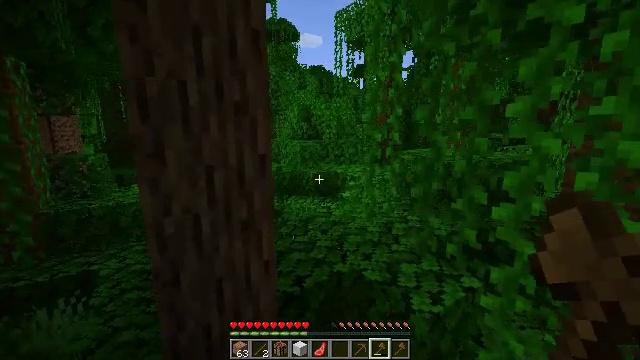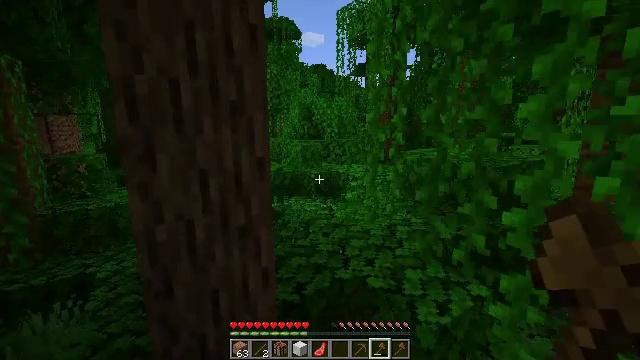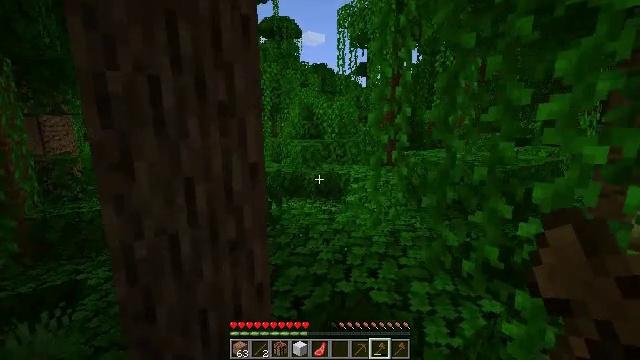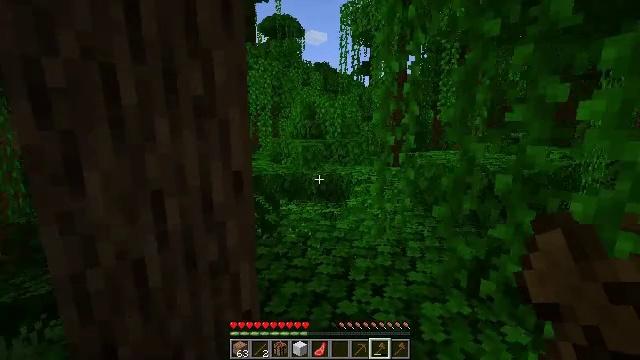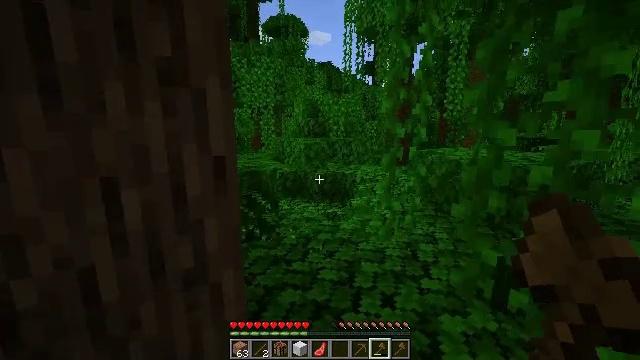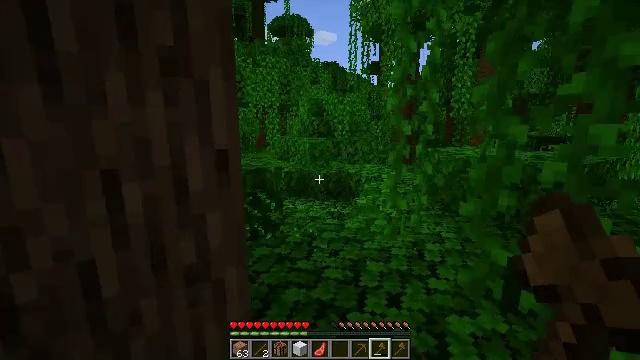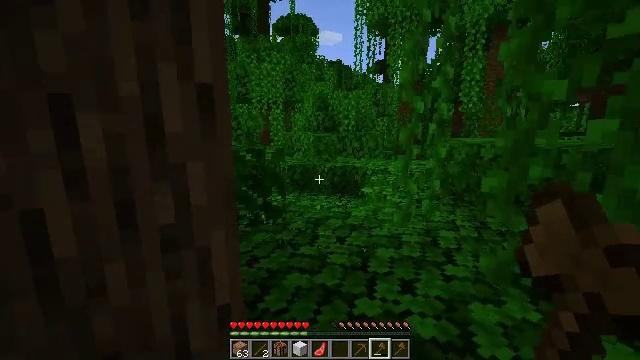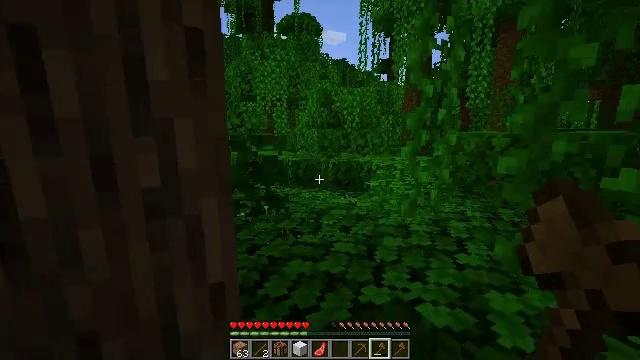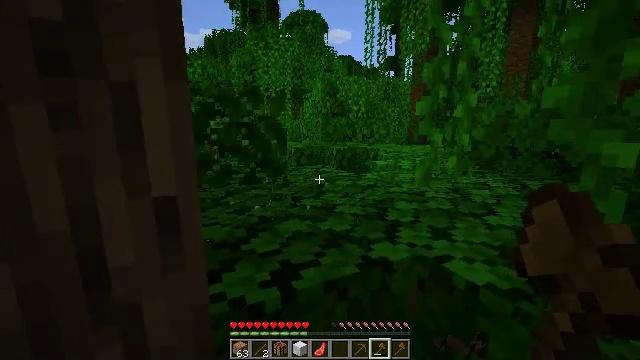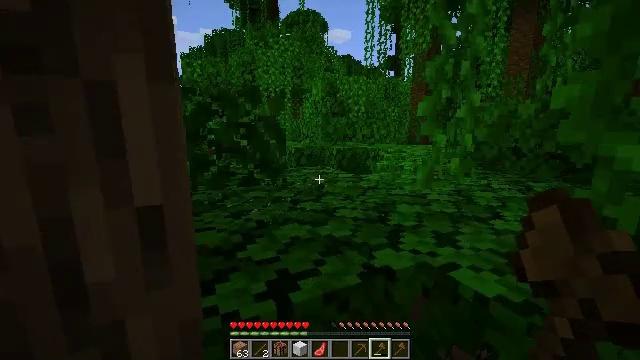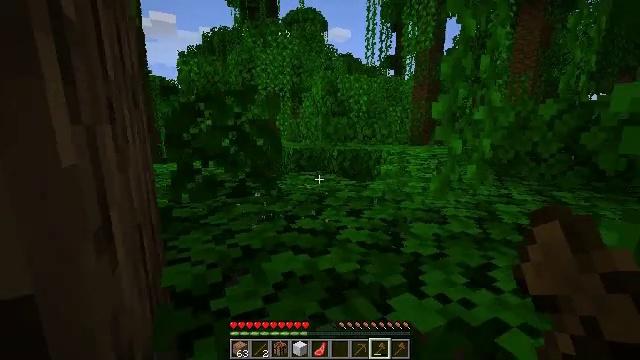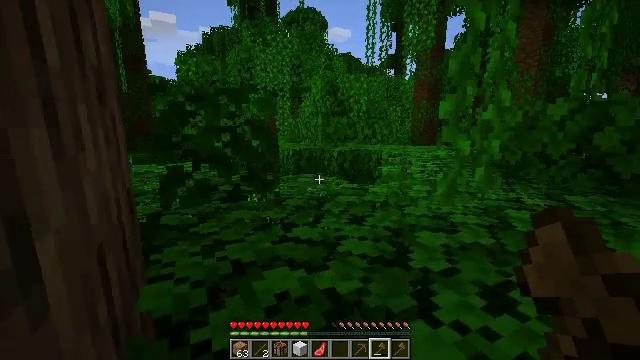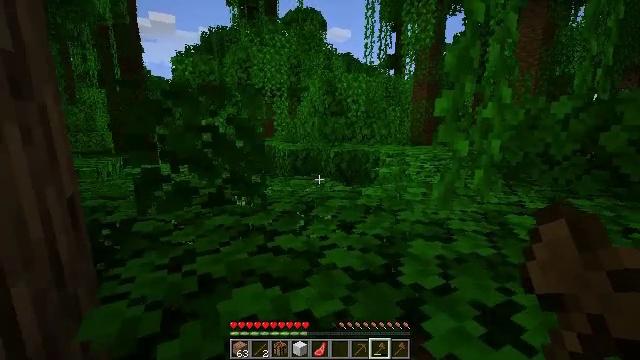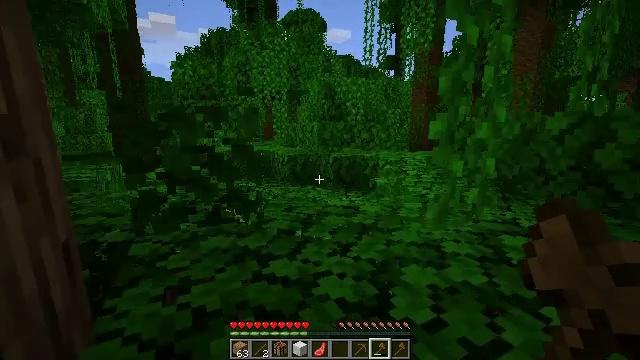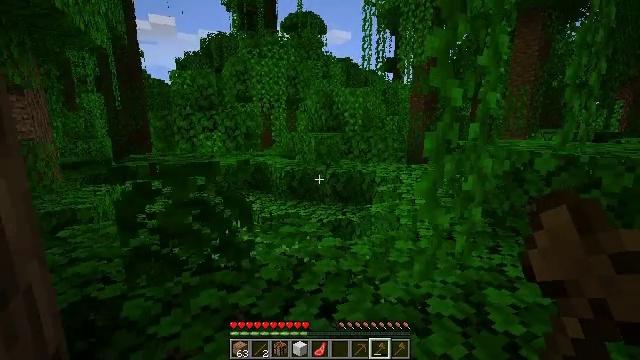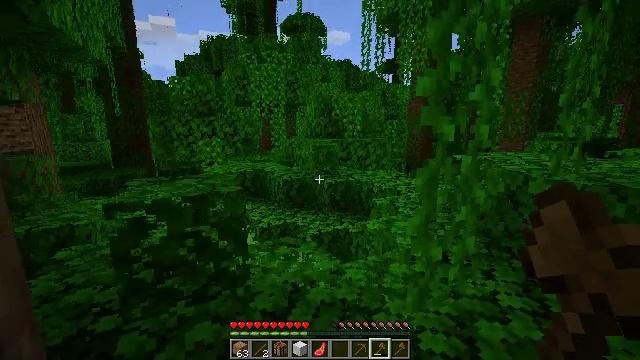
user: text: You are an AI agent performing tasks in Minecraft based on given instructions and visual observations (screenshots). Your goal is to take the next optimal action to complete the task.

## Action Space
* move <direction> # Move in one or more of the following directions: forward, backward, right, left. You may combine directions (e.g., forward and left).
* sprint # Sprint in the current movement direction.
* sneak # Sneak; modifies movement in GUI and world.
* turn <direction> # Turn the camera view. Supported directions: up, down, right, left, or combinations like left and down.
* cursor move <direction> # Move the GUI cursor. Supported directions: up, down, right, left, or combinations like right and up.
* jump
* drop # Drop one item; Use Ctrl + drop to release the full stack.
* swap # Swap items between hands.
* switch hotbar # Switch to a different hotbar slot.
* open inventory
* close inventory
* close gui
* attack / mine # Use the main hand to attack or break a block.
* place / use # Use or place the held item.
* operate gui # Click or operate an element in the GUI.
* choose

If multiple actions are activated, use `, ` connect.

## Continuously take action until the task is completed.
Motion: motion action
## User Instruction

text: Remove and gather vines.
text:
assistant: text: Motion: move forward
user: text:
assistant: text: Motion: move forward
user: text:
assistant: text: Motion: move forward
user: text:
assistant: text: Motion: move forward
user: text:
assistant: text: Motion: move forward, turn left
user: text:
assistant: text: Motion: move forward, turn left
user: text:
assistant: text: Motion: move forward
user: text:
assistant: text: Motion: move forward, turn left
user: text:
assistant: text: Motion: move forward
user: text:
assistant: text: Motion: move forward
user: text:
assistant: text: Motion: move forward
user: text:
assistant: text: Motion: move forward
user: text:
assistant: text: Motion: move forward, jump
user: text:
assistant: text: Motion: move forward, jump
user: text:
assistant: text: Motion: move forward, jump
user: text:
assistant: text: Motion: move forward, jump
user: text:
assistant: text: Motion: move forward, jump
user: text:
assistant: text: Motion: move forward
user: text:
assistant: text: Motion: move forward
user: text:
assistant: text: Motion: move forward
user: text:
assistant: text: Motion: move forward, turn left
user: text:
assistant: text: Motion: move forward, turn left
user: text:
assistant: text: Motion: move forward, turn left
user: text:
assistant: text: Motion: move forward, turn left
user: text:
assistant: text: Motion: move forward
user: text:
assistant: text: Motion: move forward, turn left and down
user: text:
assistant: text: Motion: move forward, turn down
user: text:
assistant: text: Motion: move forward, turn down
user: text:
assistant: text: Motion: move forward, turn down
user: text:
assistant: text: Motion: move forward, turn down